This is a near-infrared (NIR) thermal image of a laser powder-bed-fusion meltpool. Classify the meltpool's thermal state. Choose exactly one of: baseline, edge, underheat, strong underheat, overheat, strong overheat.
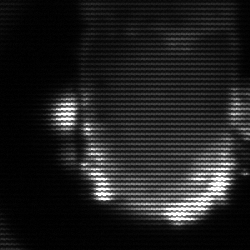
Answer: baseline